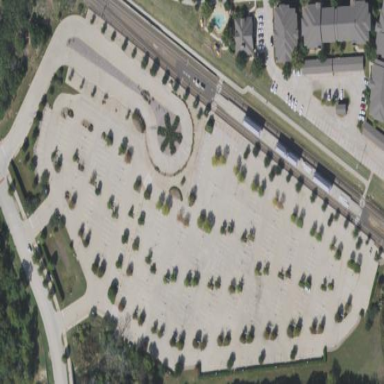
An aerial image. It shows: Bus station with park and ride facility.